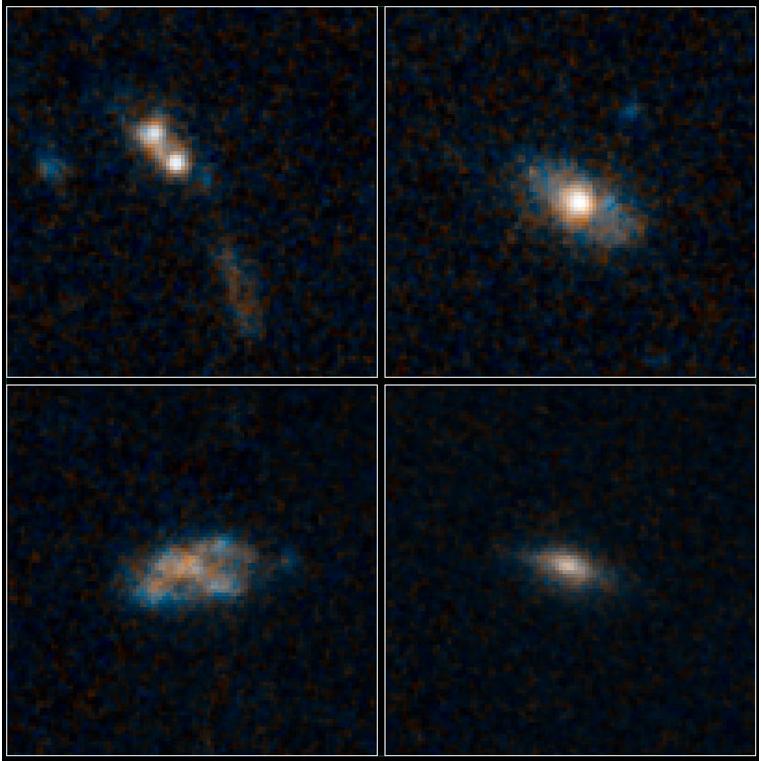
The Homes of Quasars Hubble Space Telescope